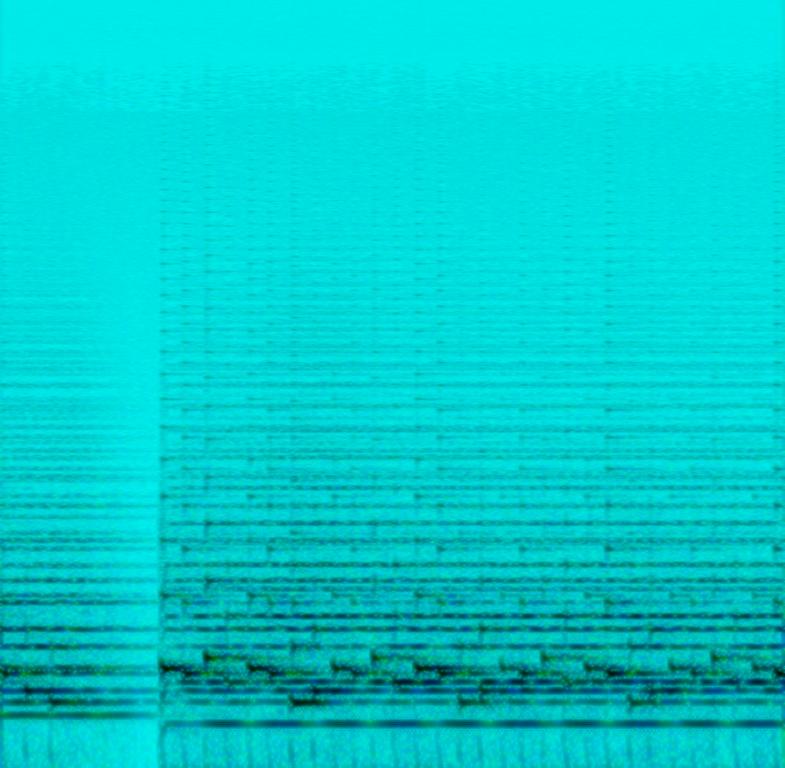
The low quality recording features an arpeggiated synth melody, followed by synth pad chords. It sounds mellow, soft and relaxing, while the recording is noisy.